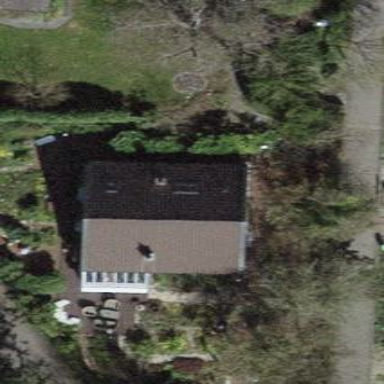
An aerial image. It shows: Building with tiled roof.